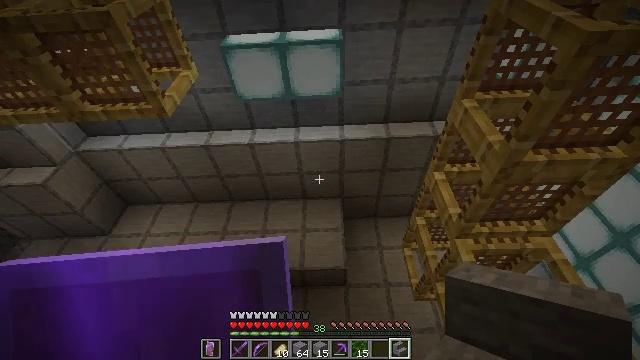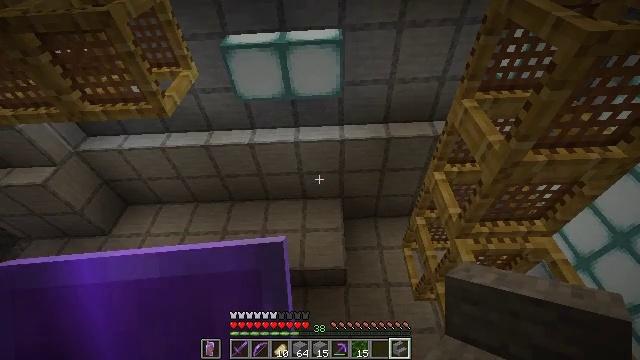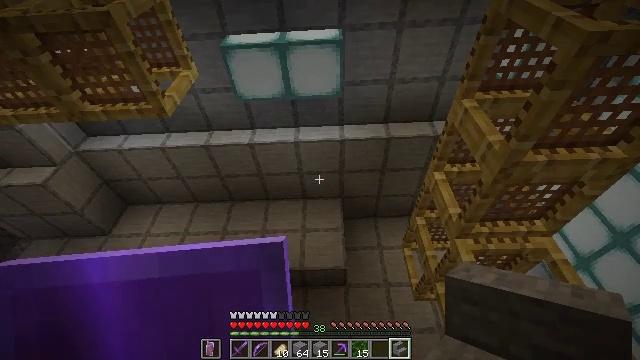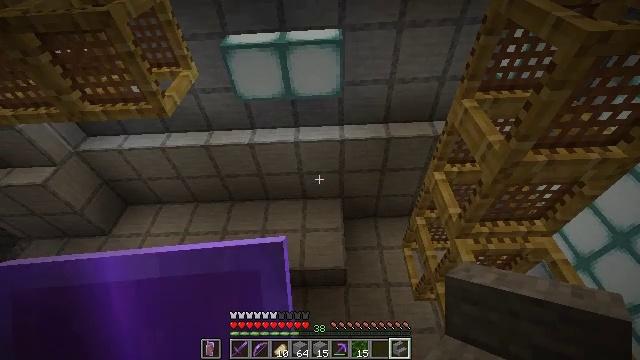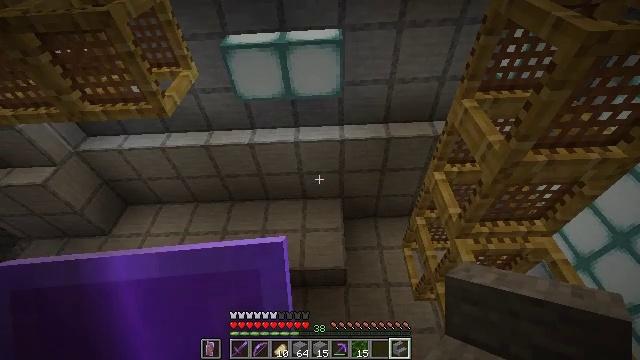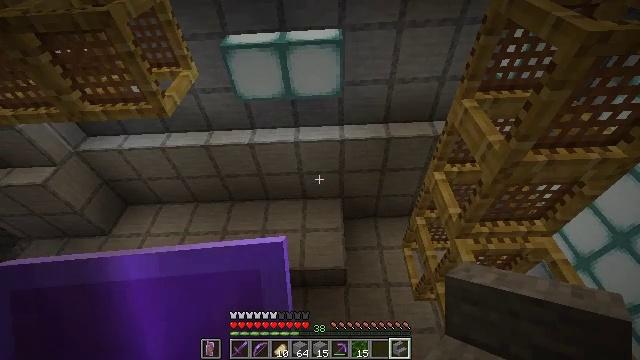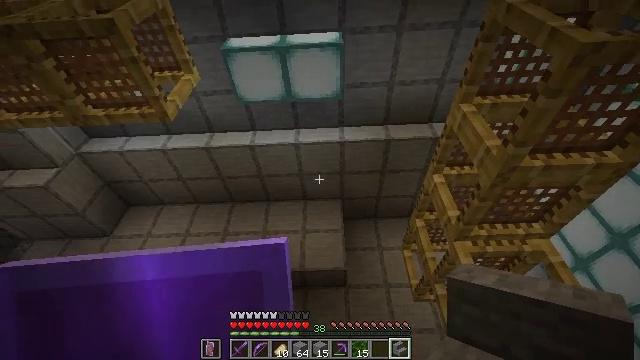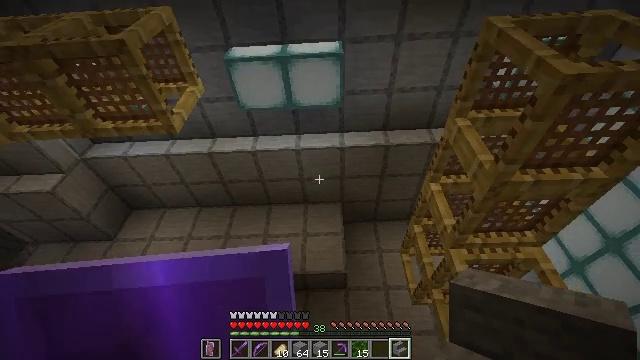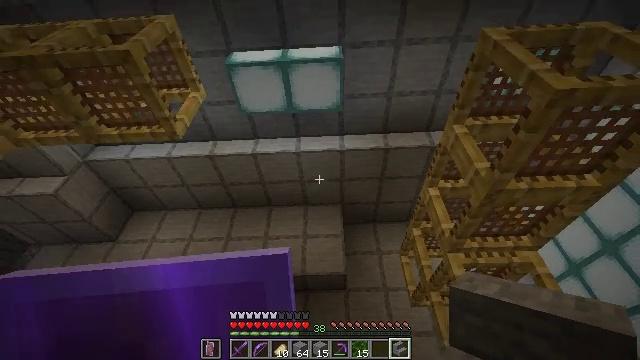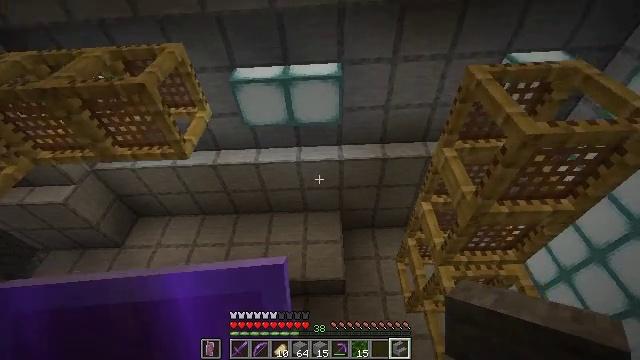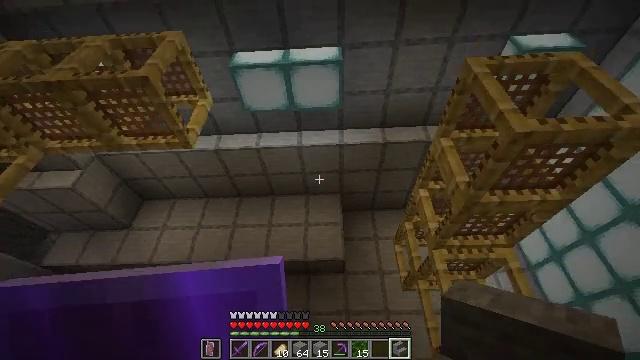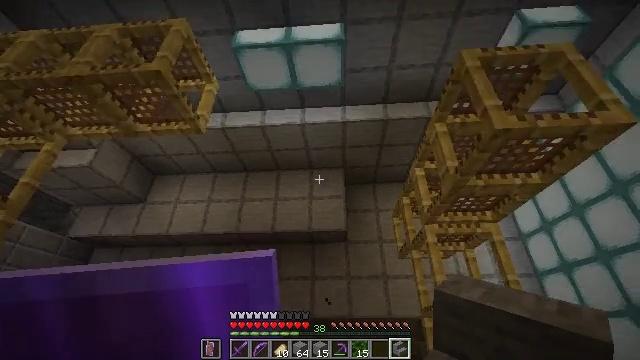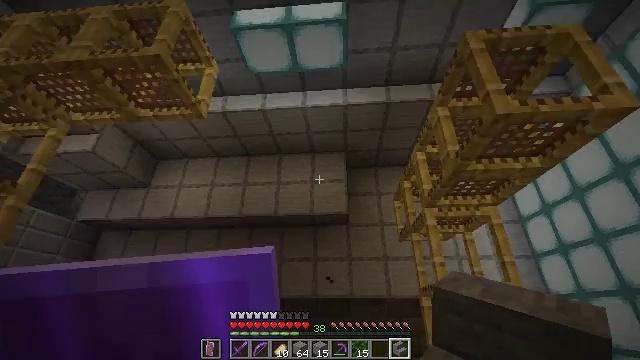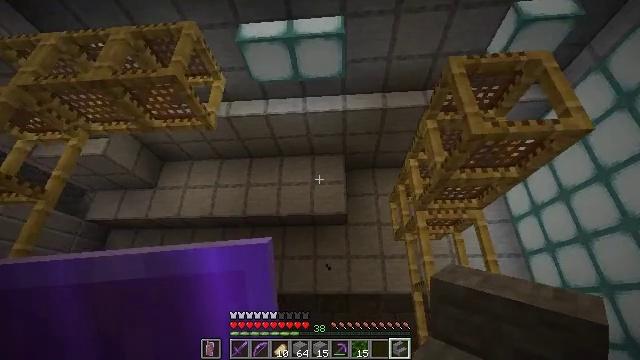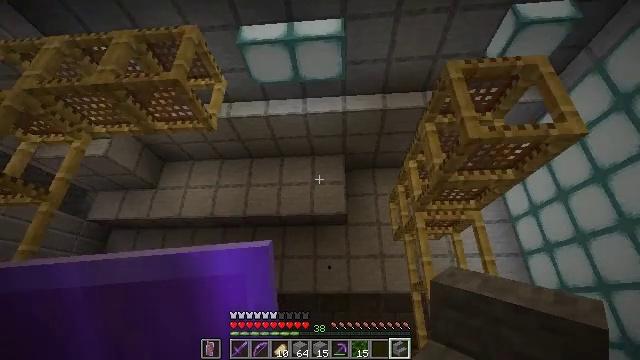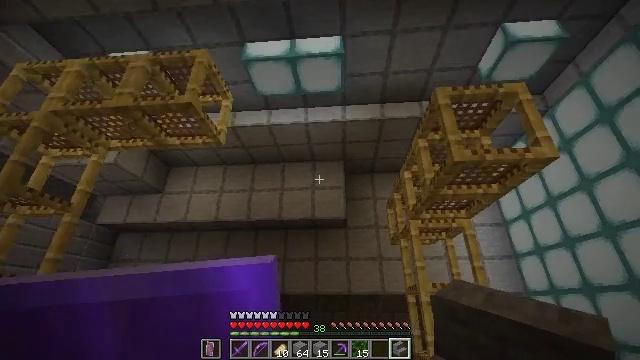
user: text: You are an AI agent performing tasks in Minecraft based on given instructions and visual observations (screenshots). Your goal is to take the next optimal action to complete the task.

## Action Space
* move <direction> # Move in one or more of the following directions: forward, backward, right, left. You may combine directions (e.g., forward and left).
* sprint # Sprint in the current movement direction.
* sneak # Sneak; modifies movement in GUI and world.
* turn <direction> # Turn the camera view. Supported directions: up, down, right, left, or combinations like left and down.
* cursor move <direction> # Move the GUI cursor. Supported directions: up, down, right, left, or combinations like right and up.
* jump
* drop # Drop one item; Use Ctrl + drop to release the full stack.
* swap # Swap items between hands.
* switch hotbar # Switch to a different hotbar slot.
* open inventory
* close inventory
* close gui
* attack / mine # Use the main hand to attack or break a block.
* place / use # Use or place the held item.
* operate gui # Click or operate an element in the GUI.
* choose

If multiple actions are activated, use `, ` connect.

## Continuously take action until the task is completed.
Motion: motion action
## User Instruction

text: Attack the sea lantern to retrieve it.
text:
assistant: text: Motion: no_op
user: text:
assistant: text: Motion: no_op
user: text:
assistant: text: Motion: no_op
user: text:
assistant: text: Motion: no_op
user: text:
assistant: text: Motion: no_op
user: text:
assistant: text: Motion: move back
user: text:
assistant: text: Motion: move back
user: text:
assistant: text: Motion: move back
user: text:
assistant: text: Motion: move back
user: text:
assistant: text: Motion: move back, turn down
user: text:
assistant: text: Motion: move back, turn left and down
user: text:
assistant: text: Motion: move back, turn down
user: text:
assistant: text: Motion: move back
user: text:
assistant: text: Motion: move back
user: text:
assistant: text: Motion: move back
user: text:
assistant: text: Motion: move back
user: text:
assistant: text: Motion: no_op
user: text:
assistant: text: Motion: no_op
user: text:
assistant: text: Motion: no_op
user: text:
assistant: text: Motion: turn up
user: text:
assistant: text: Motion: move forward, turn right and up
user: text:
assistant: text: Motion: move forward, turn up
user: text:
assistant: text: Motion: move forward, turn up
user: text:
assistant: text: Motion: move forward, turn up
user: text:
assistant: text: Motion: move forward, turn right and up
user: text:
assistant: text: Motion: move forward, turn right and up
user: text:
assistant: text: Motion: move forward
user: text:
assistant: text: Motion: move forward
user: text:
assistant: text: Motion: move forward
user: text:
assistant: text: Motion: move forward